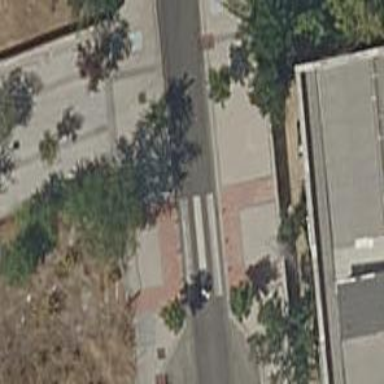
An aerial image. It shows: Sidewalk made of paving stones.